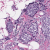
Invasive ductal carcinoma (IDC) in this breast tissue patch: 1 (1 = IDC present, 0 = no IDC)